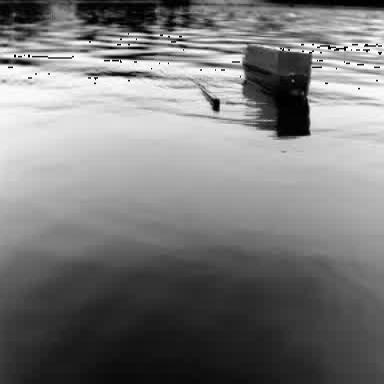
There is a fishing_boat in the infrared image.